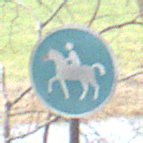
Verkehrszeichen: Reitweg
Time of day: MorningAfternoon
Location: Outdoor (Nature)
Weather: PartlyCloudy
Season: NotSpecified
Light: Natural